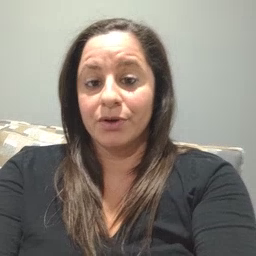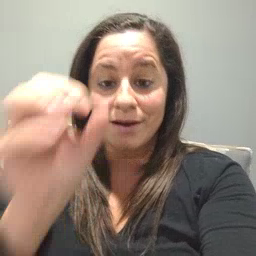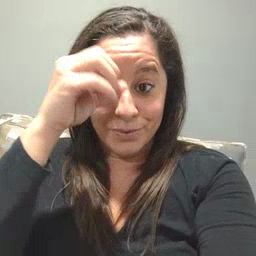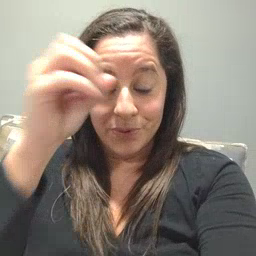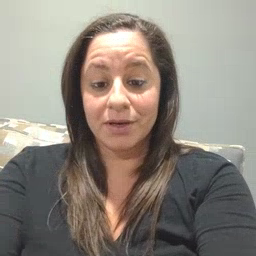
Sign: owl